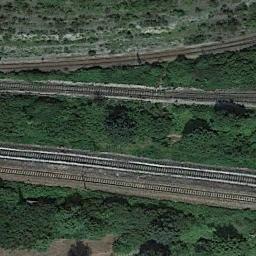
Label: railway